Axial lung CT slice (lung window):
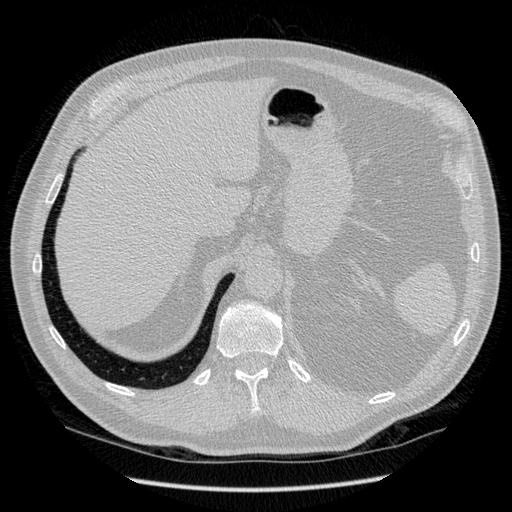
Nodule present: no